Field crop: maize
Growth stage: 2
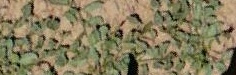
Species: convolvulus